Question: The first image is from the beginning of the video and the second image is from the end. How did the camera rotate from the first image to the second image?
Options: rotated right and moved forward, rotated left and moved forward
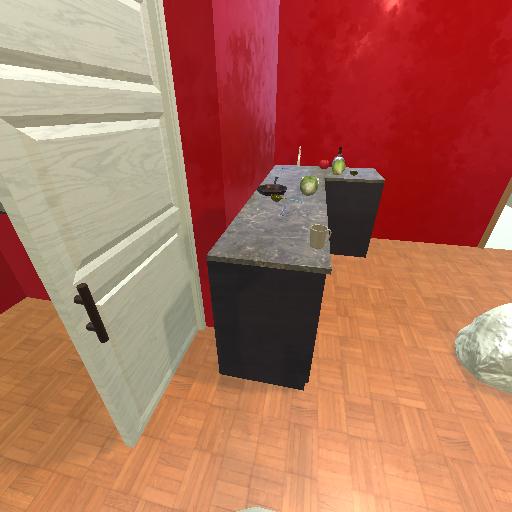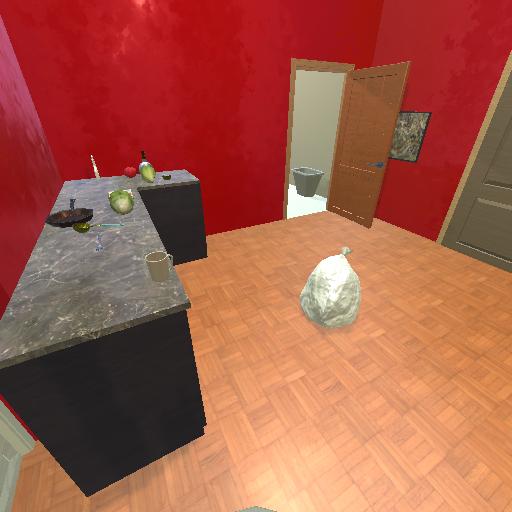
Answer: rotated right and moved forward